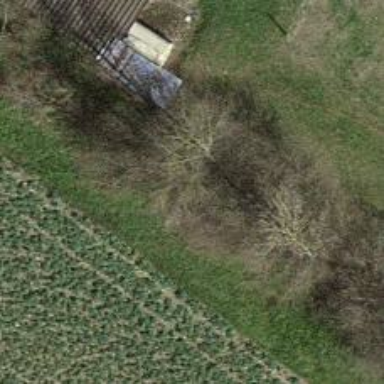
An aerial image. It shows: Hedge barrier.